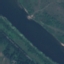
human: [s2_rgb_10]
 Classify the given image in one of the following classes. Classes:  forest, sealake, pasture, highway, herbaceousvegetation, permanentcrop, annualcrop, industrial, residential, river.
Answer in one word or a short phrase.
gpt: River